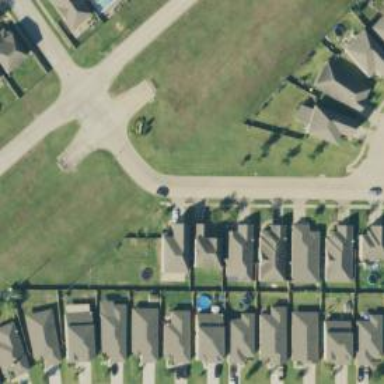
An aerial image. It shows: Residential road with separate sidewalk.